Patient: sex F, age 71
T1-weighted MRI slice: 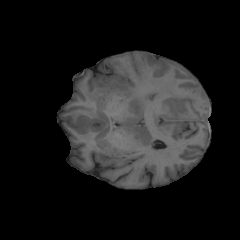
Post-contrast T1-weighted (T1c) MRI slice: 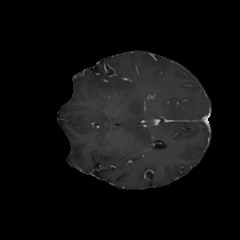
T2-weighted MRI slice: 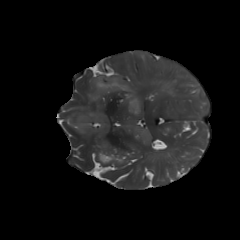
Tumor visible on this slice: yes
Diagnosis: Glioblastoma, IDH-wildtype
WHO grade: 4